Frequency: 70000
Velocity: 0,217
Power: 29,5
Pulse duration: 0,0000001
Pass count: 1
Magnification: 10
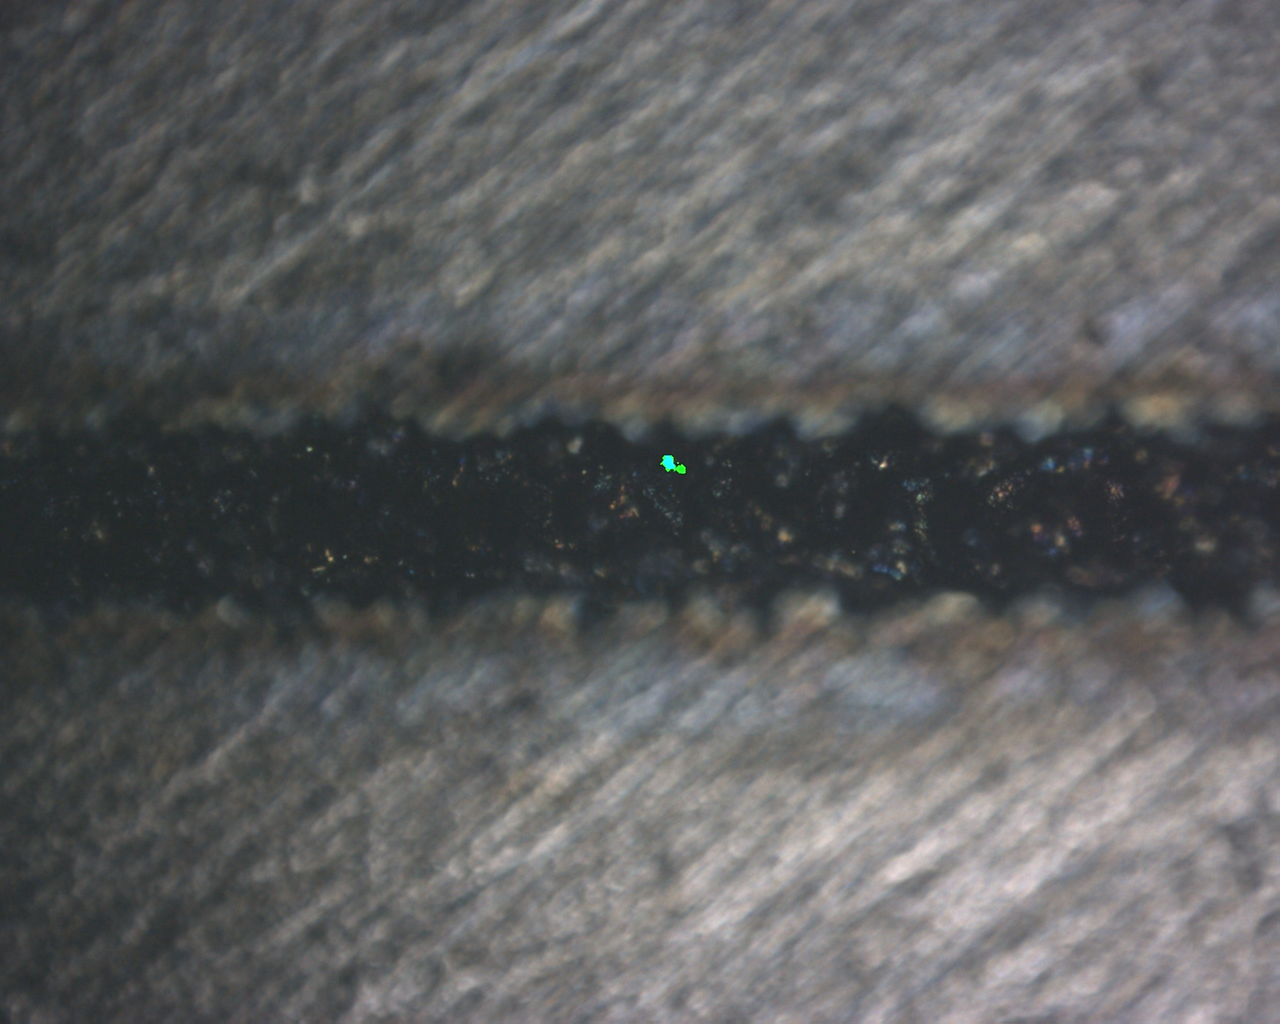
Measured width: 136.645
Other width: 77.562